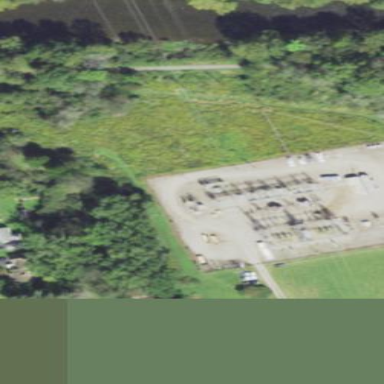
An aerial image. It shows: Power substation.